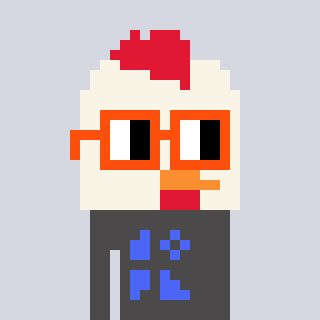
a pixel art character with square orange glasses, a chicken-shaped head and a grayscale-colored body on a cool background